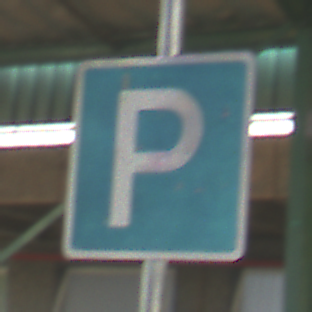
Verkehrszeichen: Parken
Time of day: MorningAfternoon
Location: Roofed (Special)
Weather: NotSpecified
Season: NotSpecified
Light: Artificial